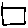
Label: square